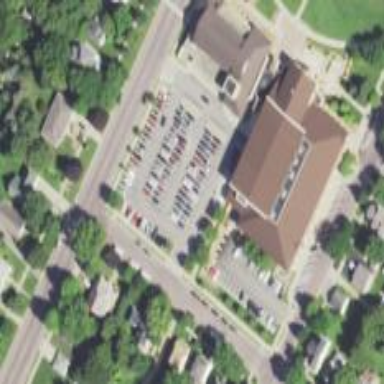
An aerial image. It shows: Parking area designated for the Community Center and Library.